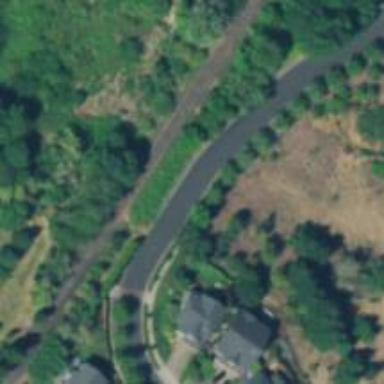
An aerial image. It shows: Residential road with sidewalk on the left side.